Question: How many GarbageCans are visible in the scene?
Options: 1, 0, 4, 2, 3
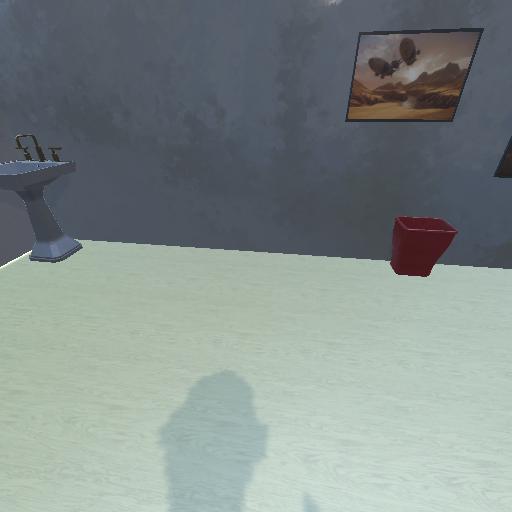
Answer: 1